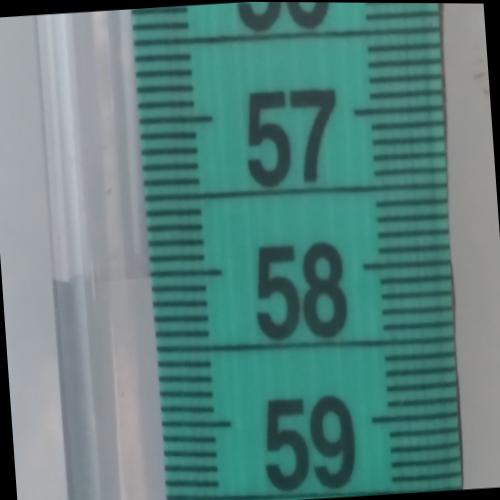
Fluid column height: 58.0 cm